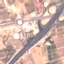
Land use / land cover: Highway